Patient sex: F
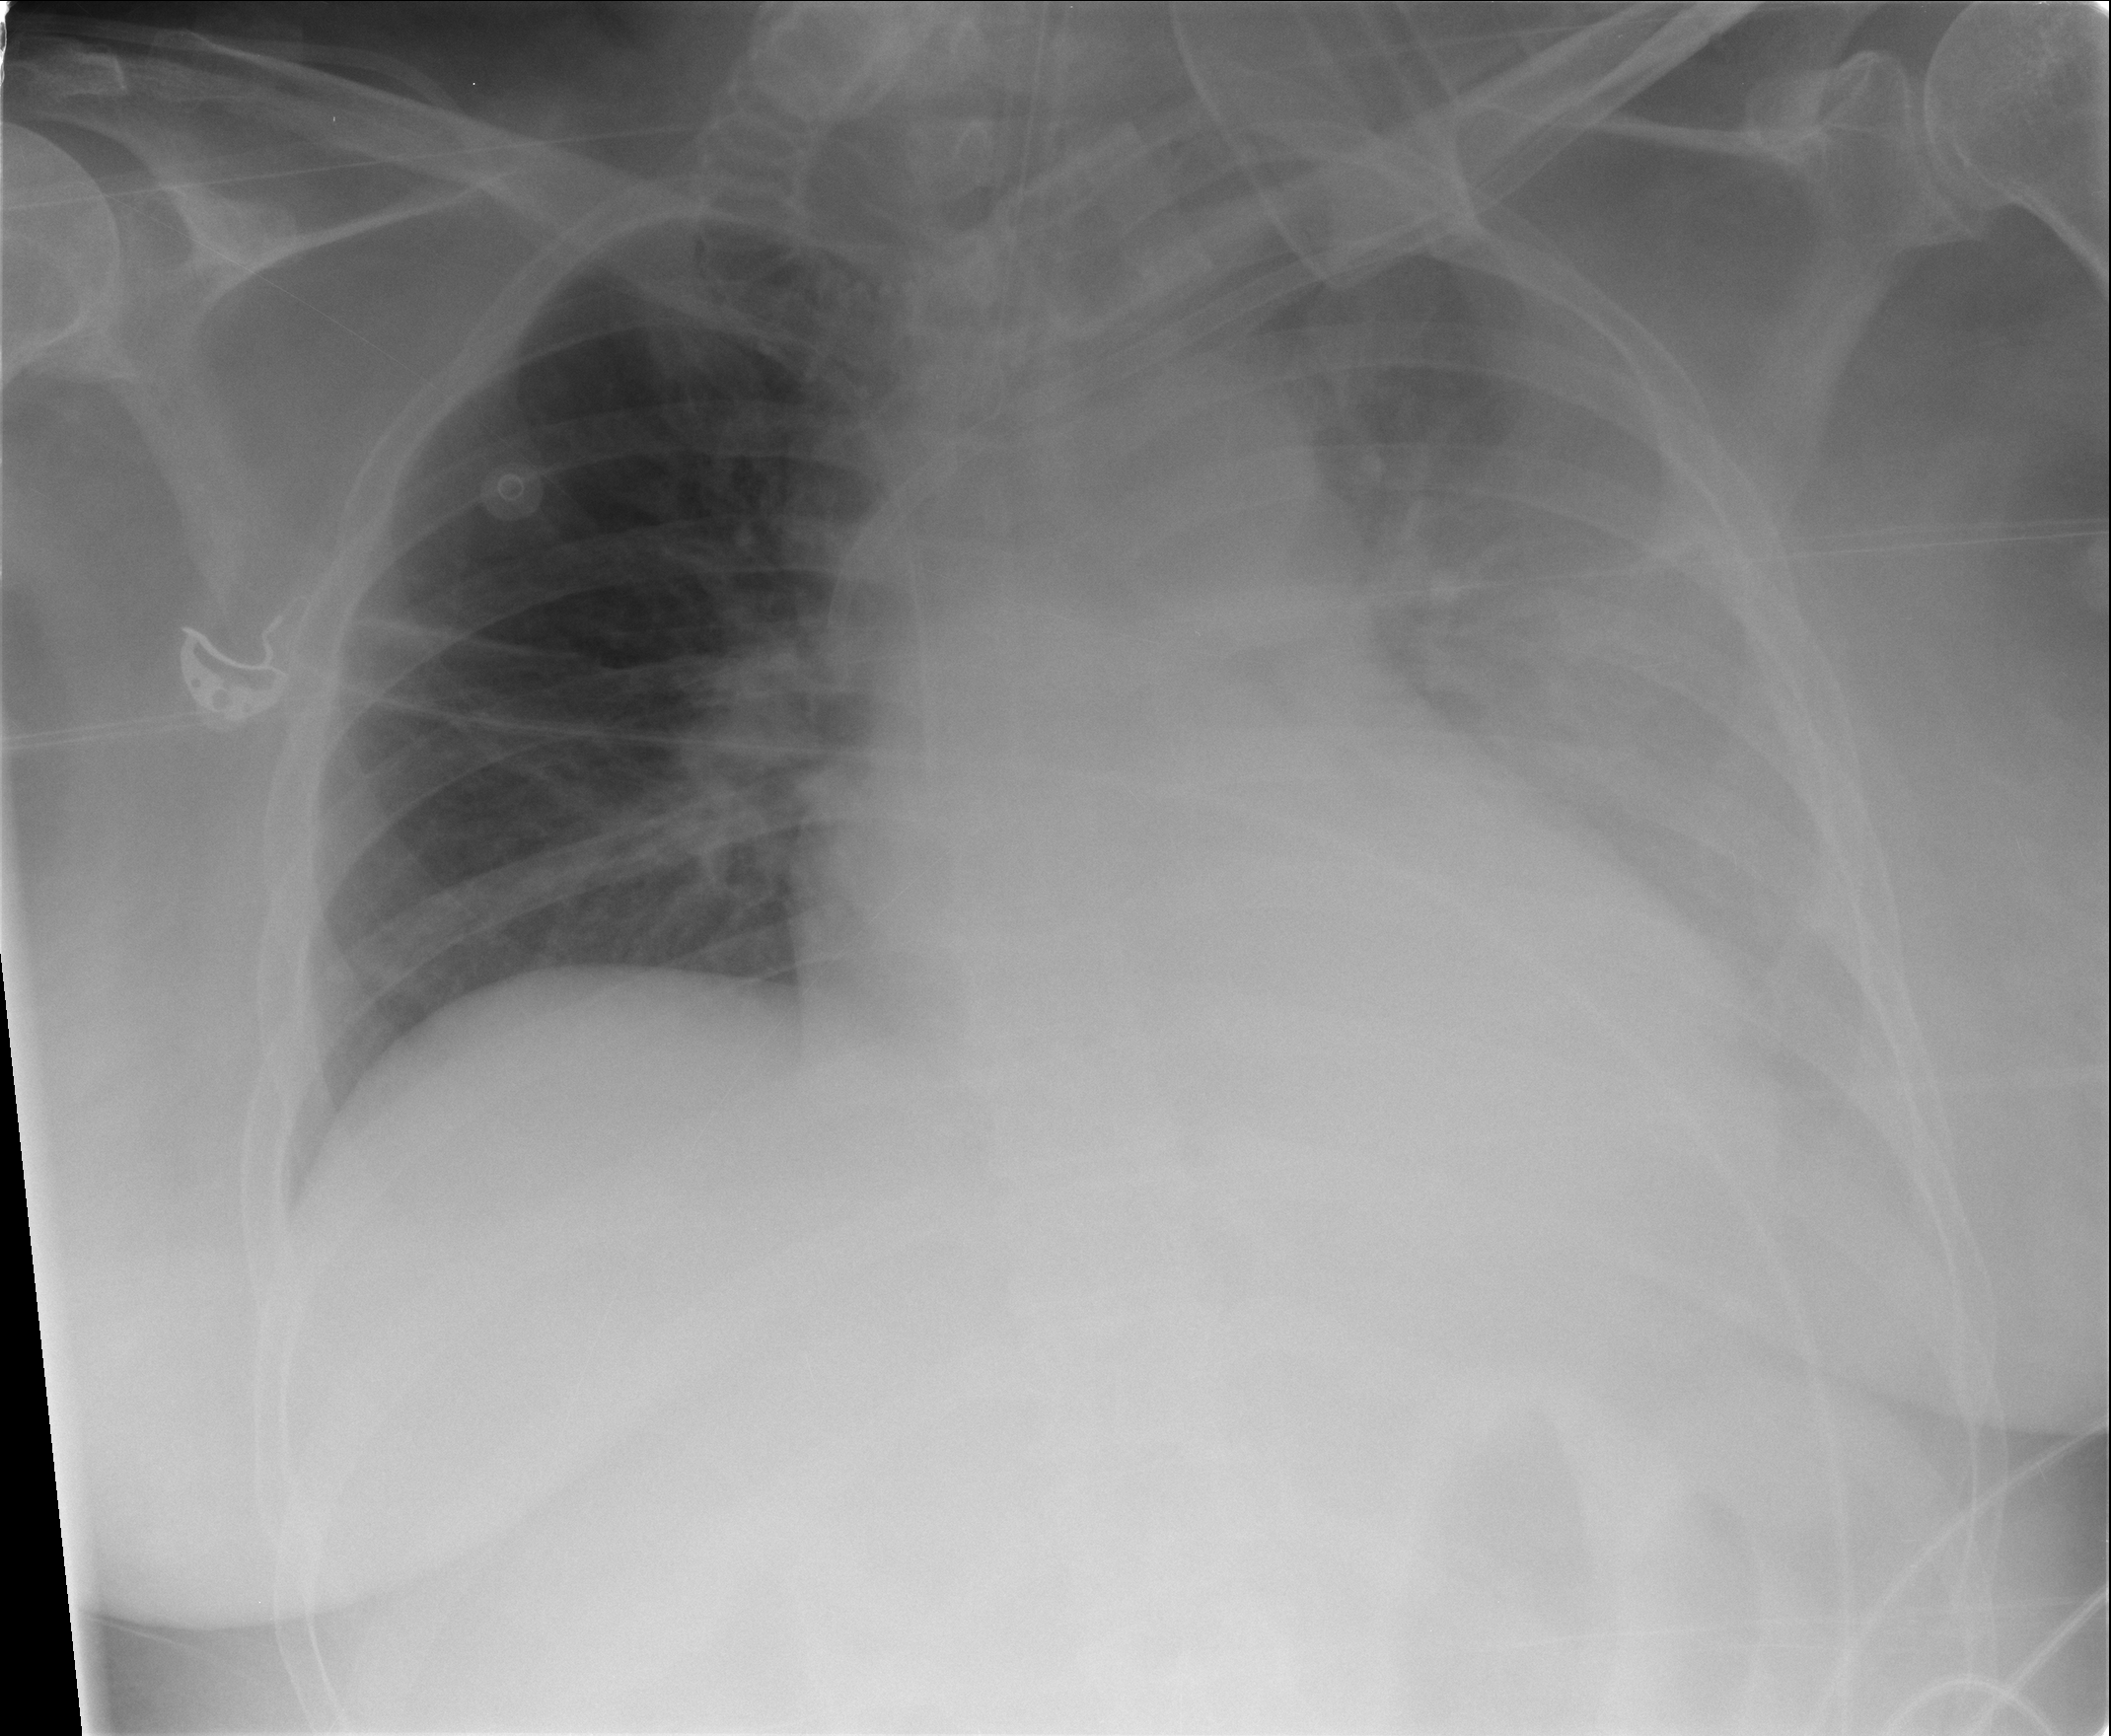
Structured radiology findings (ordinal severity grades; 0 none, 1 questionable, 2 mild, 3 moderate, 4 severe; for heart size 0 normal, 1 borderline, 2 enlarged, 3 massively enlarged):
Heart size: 1
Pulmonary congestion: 2
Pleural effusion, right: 0
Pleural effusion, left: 3
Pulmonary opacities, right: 0
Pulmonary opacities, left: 2
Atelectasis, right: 2
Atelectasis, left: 3